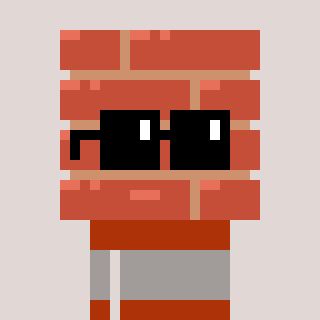
a pixel art character with square black sunglasses, a wall-shaped head and a hotbrown-colored body on a warm background